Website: walmart
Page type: billing-address
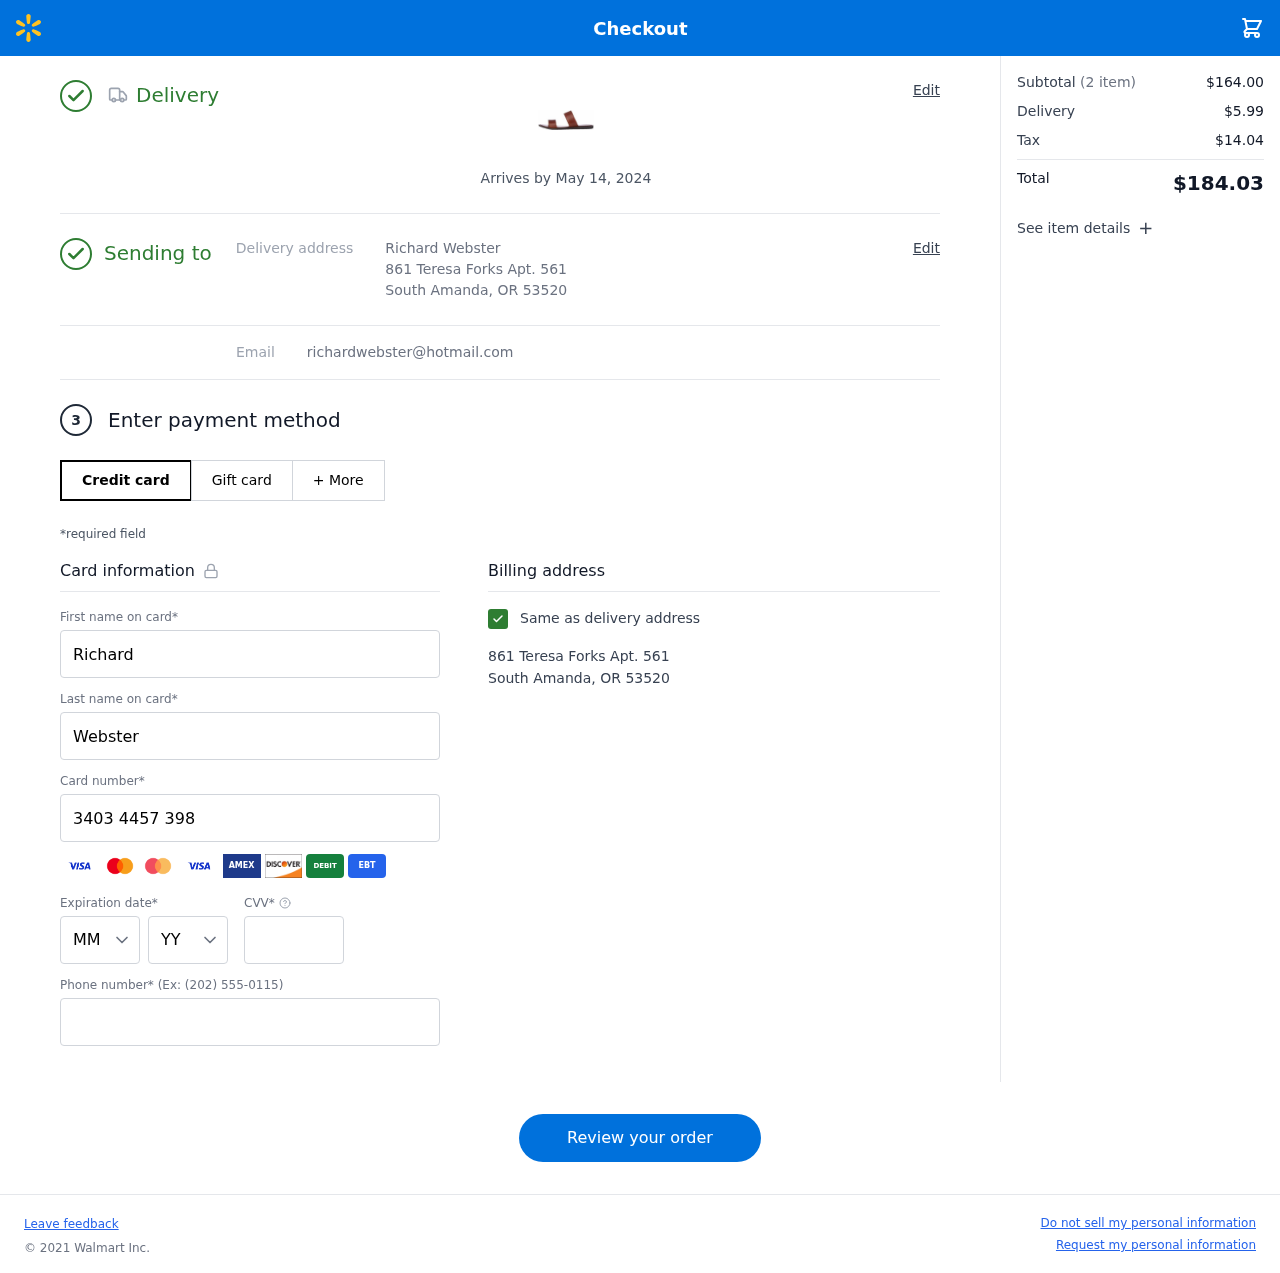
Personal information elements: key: PII_CARD_CVV
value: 4709
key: PII_CARD_EXPIRY_MONTH
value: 08
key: PII_CARD_EXPIRY_YEAR
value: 26
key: PII_CARD_NUMBER
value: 3403 4457 3986 164
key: PII_EMAIL
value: richardwebster@hotmail.com
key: PII_FIRSTNAME
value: Richard
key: PII_FULLNAME
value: Richard Webster
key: PII_LASTNAME
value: Webster
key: PII_PHONE
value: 5466336354
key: PII_STREET
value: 861 Teresa Forks Apt. 561
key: PII_CITY_STATE_ZIP
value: South Amanda, OR 53520
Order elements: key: ORDER_DELIVERY_DATE
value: Arrives by May 14, 2024
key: ORDER_NUM_ITEMS
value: (2 item)
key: ORDER_SUBTOTAL
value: $164.00
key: ORDER_SHIPPING_COST
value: $5.99
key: ORDER_TAX
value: $14.04
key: ORDER_TOTAL
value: $184.03